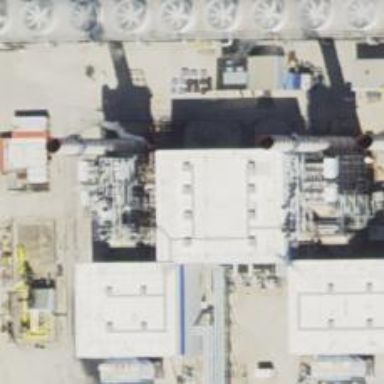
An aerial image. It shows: Gas-powered generator.